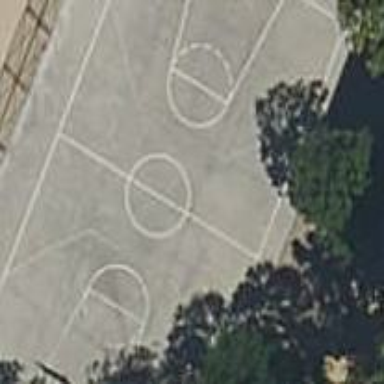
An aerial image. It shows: Basketball court on pitch.